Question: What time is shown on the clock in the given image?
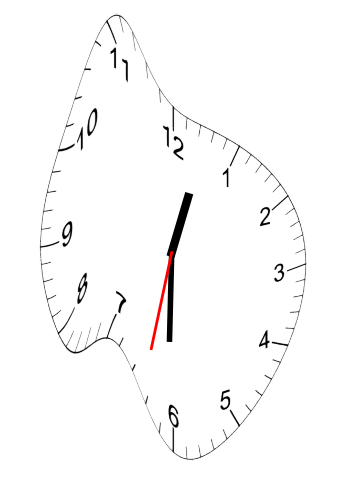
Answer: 12:30:32